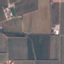
Land use / land cover: PermanentCrop